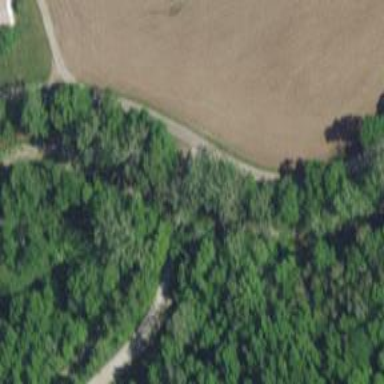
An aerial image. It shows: Driveway bridge over service road.